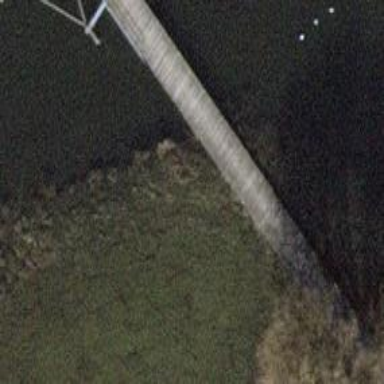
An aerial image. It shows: Man-made pier.